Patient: sex F, age 73
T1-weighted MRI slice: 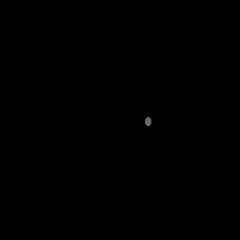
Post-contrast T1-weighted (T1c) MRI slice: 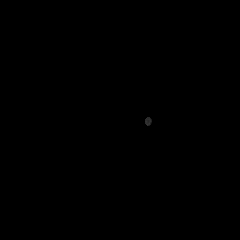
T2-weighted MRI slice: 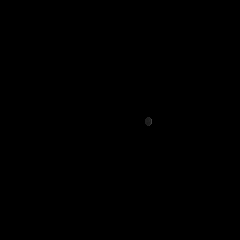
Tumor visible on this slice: no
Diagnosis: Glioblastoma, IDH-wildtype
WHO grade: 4